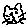
Label: cat